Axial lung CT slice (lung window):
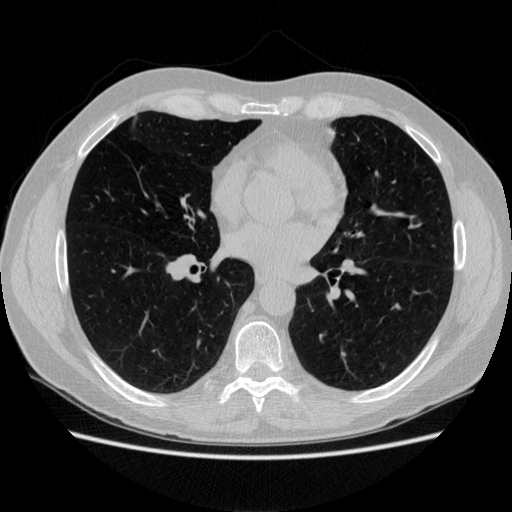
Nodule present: no